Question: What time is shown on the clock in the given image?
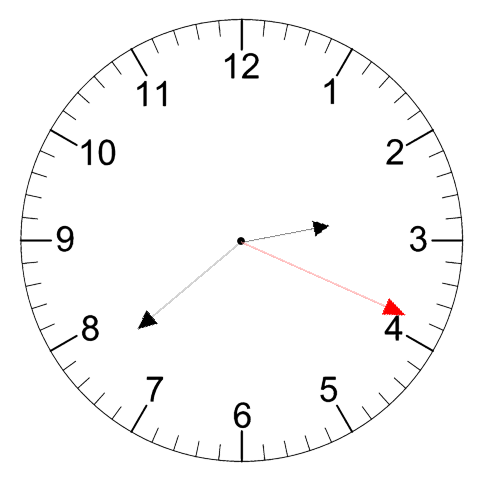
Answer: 02:38:19